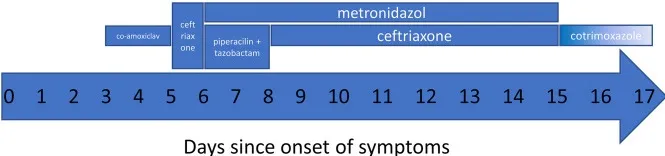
Timeline of main pharmacologic interventions.
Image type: chart (chart)